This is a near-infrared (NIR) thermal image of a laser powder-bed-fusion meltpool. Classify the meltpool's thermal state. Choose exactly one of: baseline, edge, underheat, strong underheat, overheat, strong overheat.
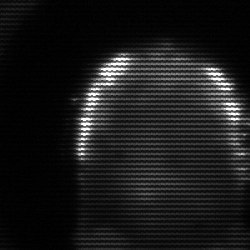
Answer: baseline